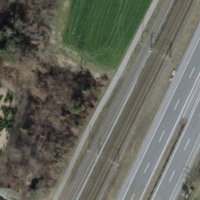
EUNIS habitat code: 57
Species observed at this site:
Clematis vitalba